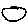
Label: circle